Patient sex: M
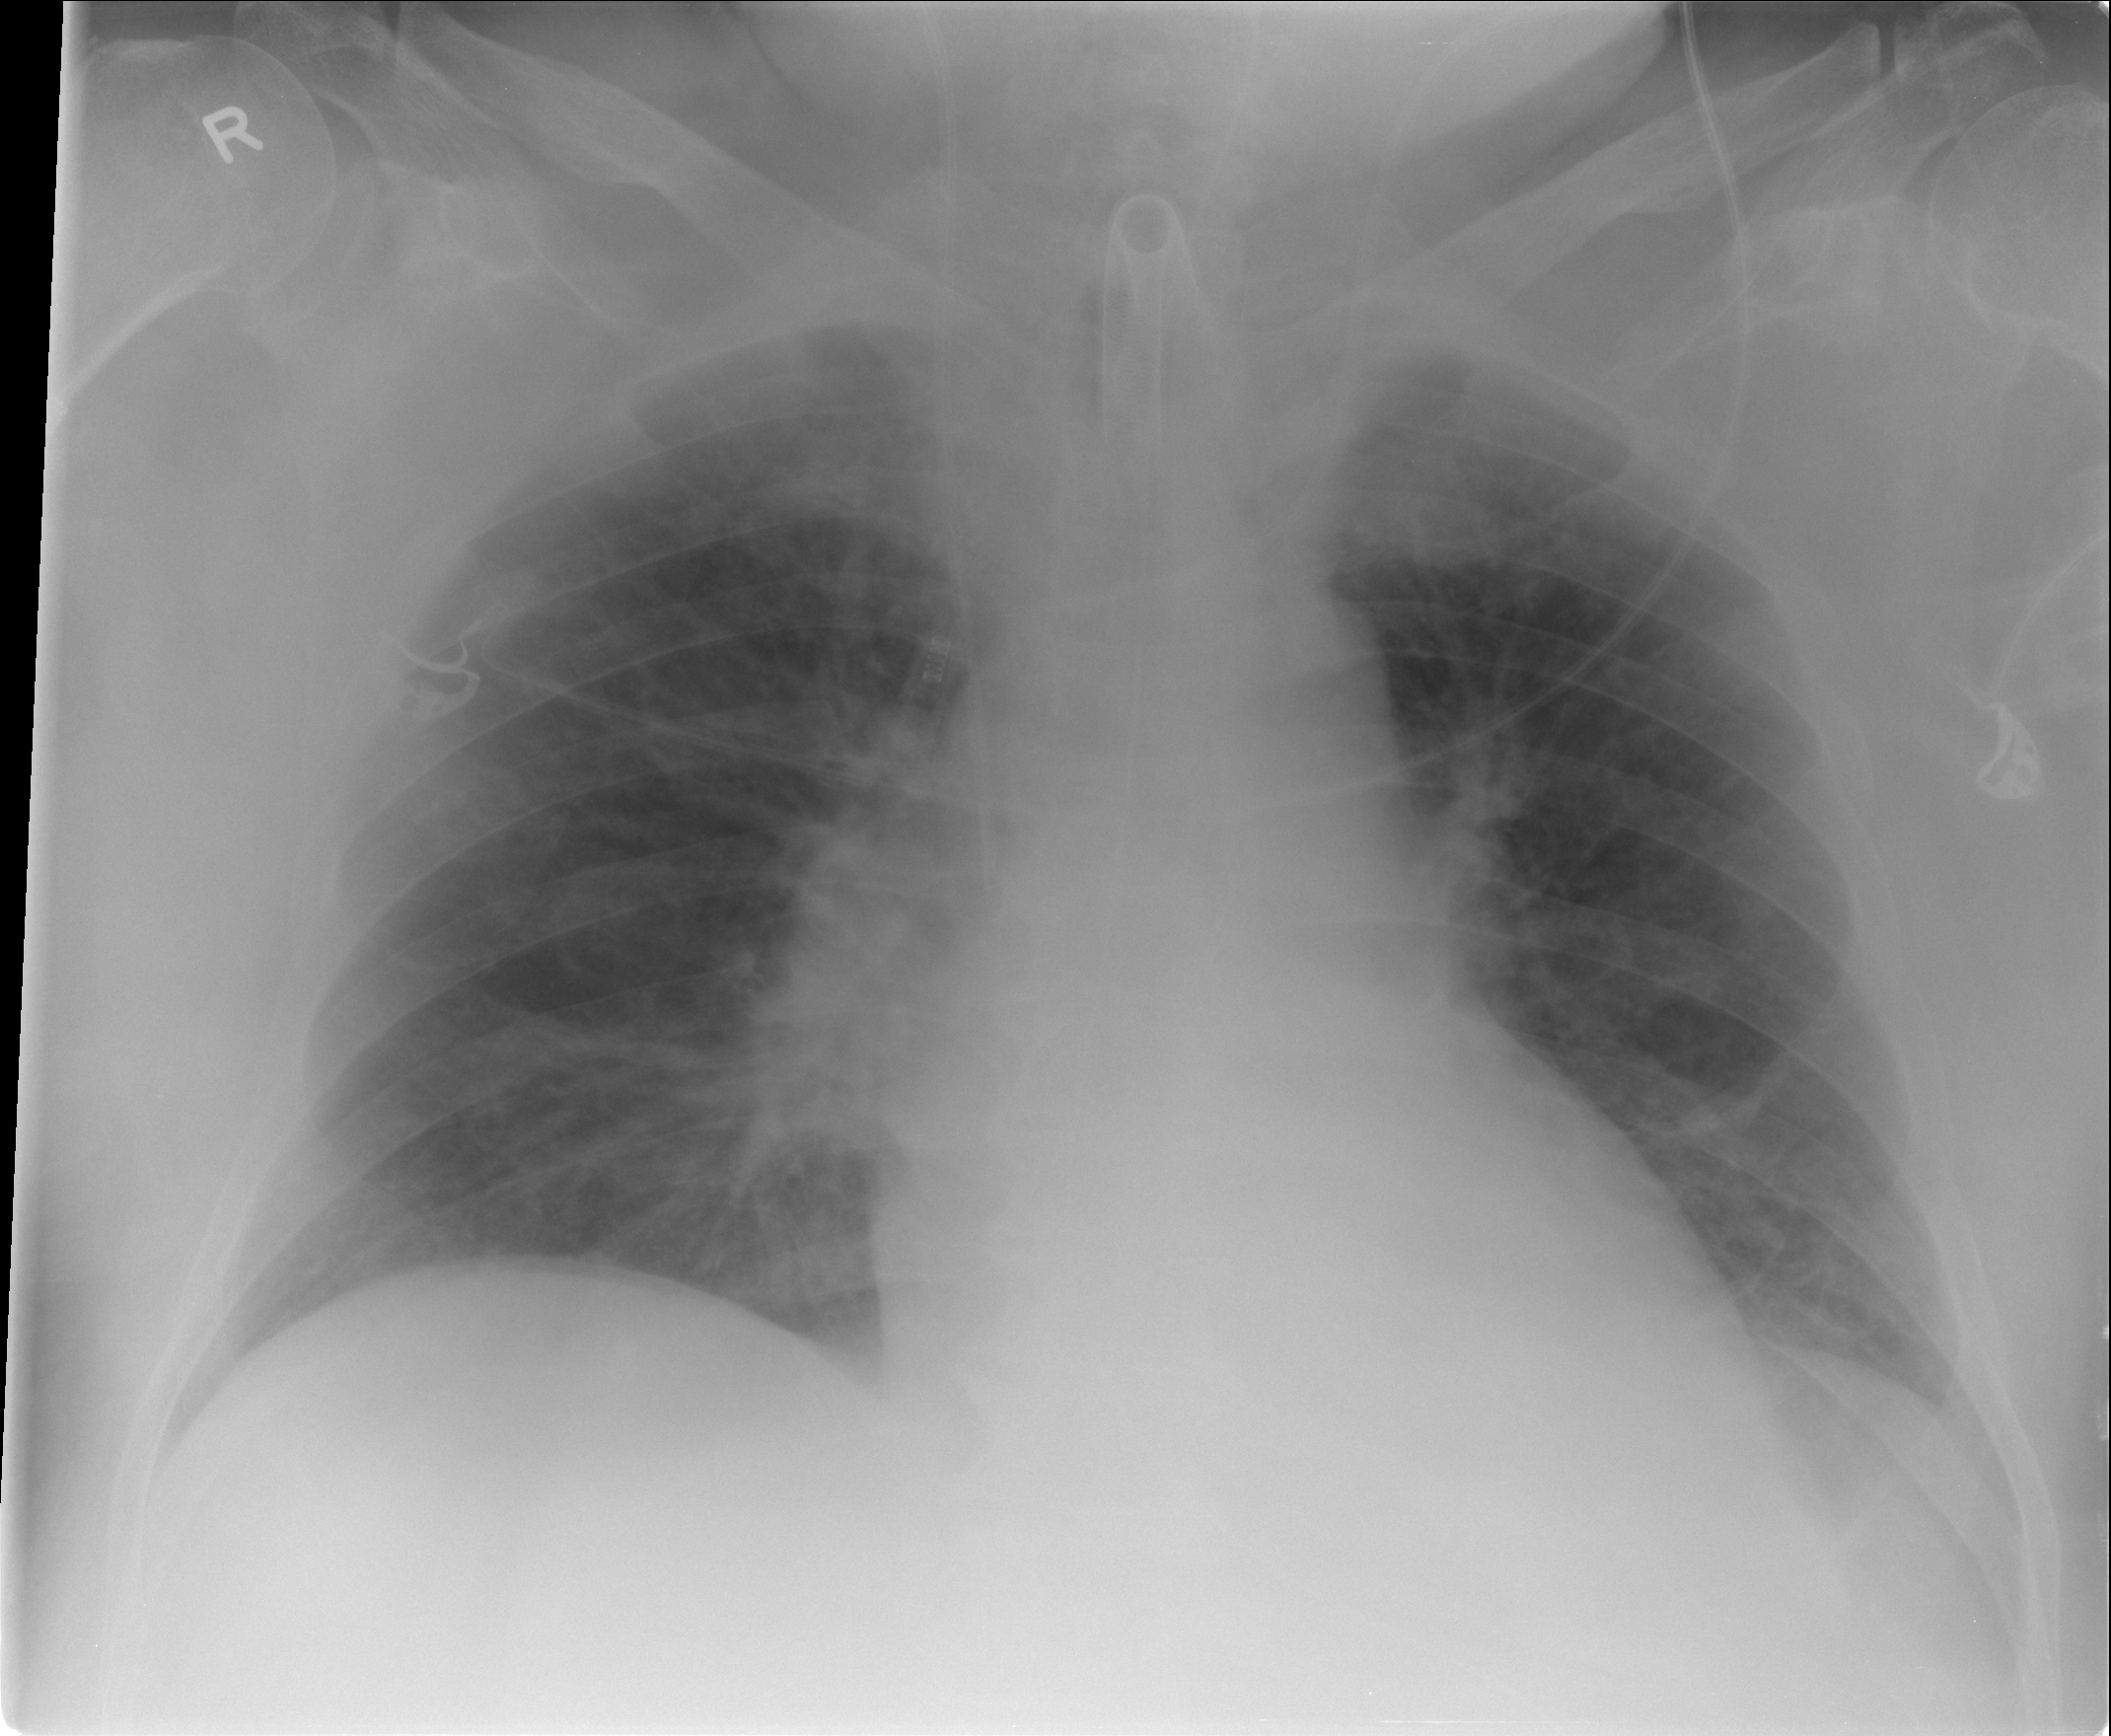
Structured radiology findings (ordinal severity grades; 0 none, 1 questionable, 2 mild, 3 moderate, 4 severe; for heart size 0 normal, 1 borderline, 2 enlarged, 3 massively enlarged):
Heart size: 1
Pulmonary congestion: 1
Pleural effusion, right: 0
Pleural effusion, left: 1
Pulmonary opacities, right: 0
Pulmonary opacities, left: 0
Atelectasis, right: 2
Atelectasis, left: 2